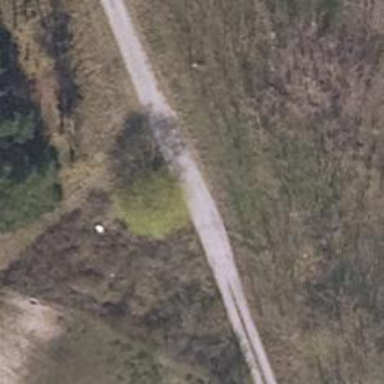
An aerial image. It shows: Sandy track road with grade3 tracktype.